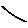
Label: line